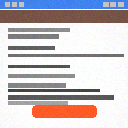
Screen state: on